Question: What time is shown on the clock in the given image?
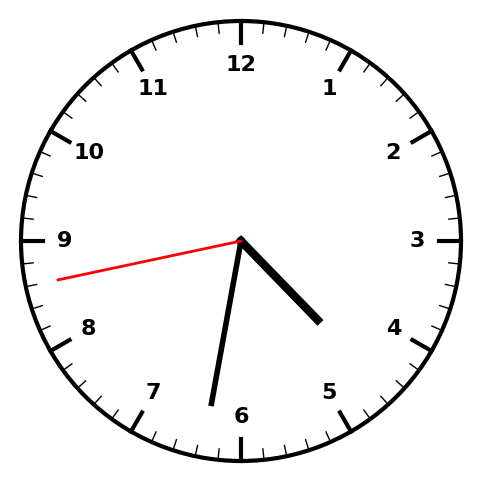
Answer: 04:31:43